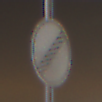
Verkehrszeichen: EndeSaemtlicherBegrenzungen
Umgebung: Outdoor, Urban
Tageszeit: Night
Wetter: PartlyCloudy
Licht: Artificial
Jahreszeit: NotSpecified
Kontrast: HighContrast